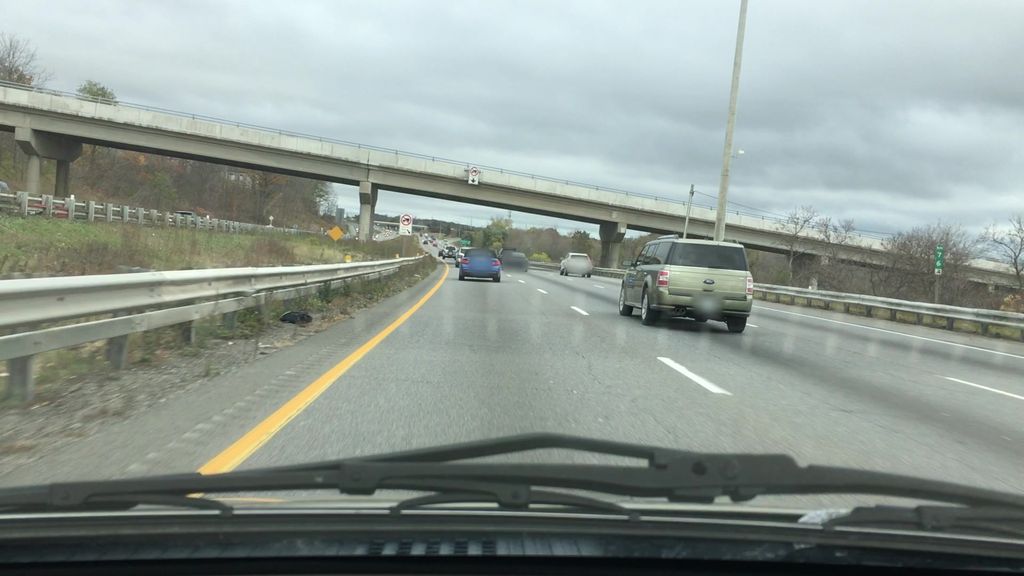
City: hamilton